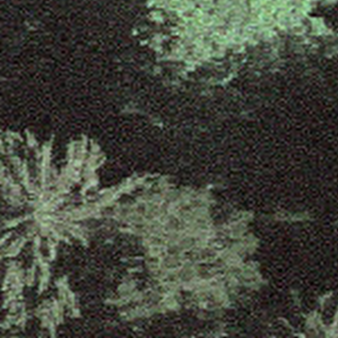
Label: other